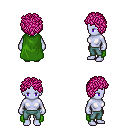
a pixel art fantasy rpg character, female body template, dark elf, purple skin, green cape, teal pants, pink curly afro hairstyle, four views (front, back, left, right), 2x2 character sprite sheet, small pixel art, hard edges, no anti-aliasing